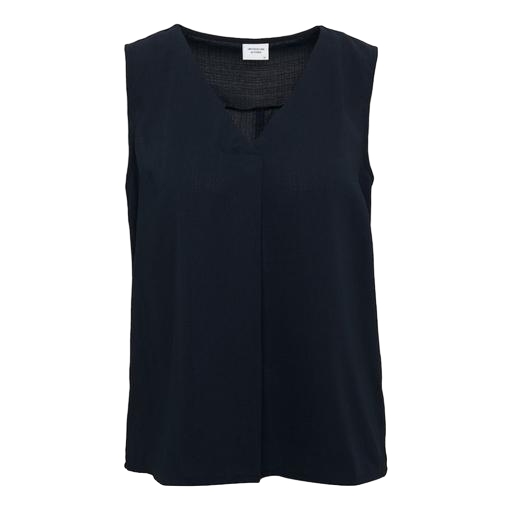
loose vest, sleeveless shirt, dark blue tank, white background